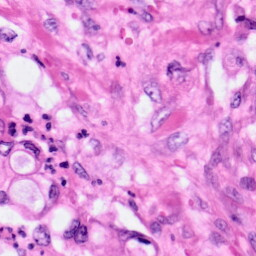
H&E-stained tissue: Pancreatic